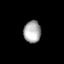
Tissue: lung
Cell type: Fibroblasts
Senescence score: 0.6001
Nuclear area (px): 375
Mean DAPI intensity: 168.464